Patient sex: M
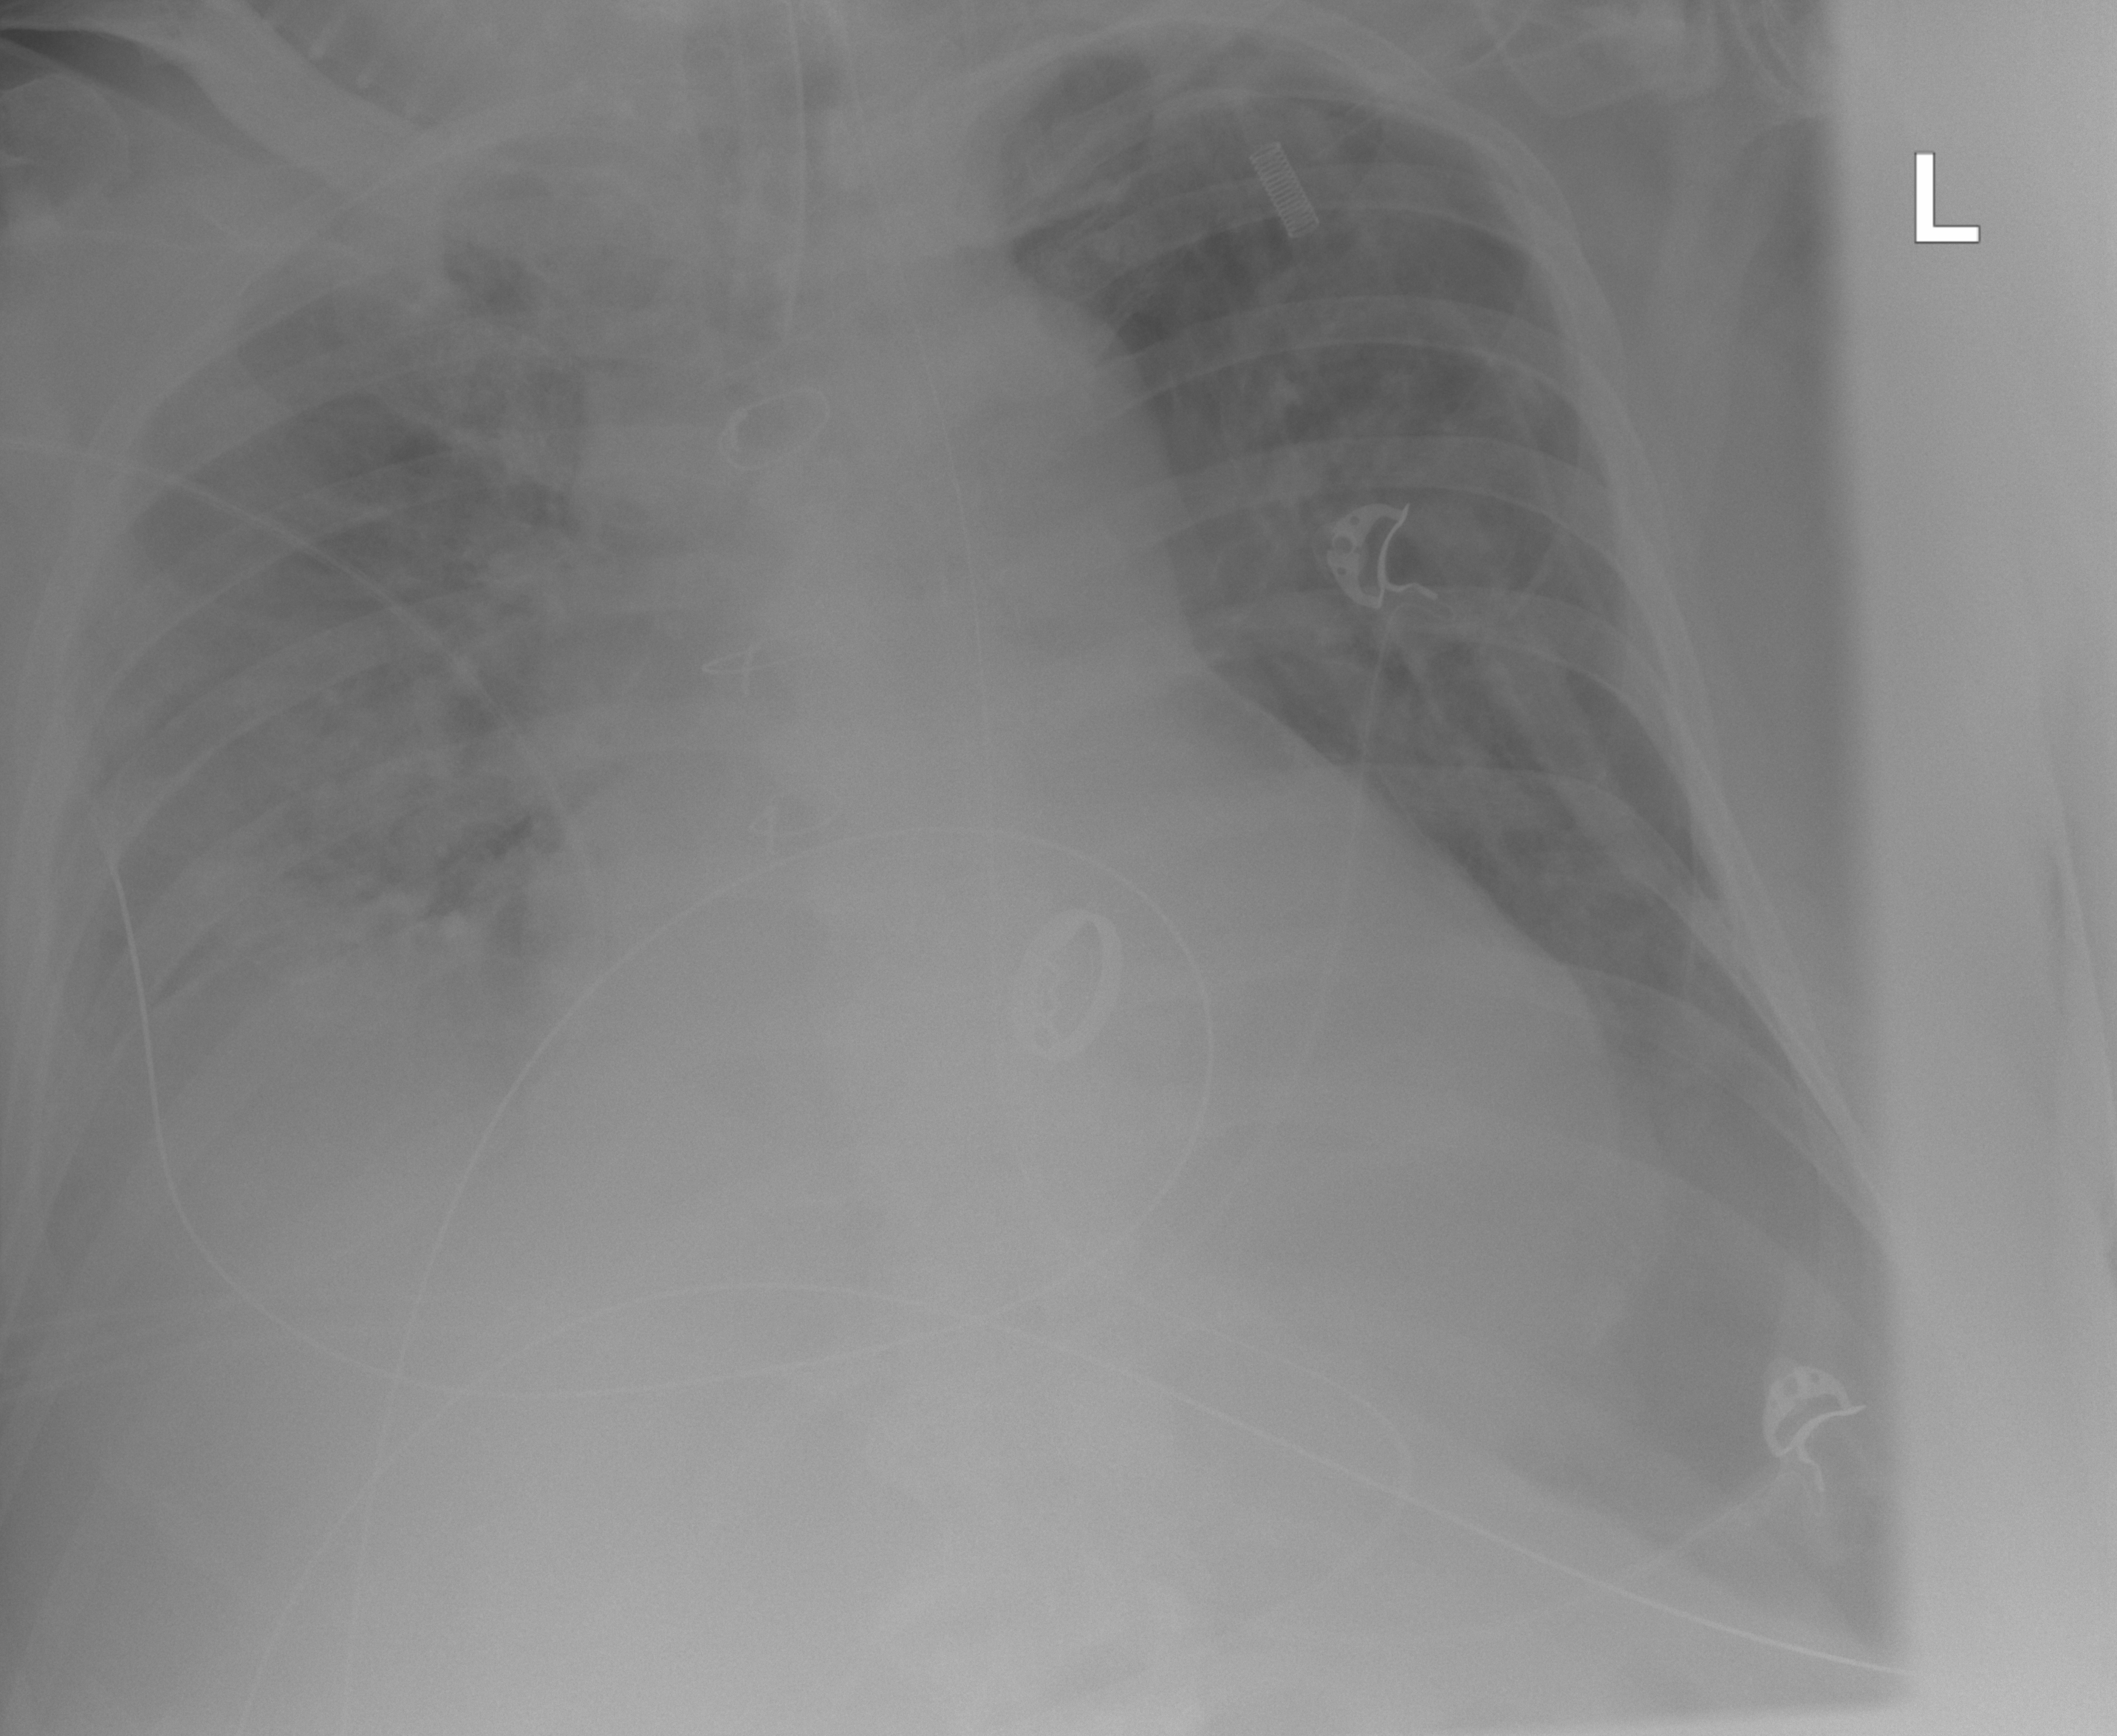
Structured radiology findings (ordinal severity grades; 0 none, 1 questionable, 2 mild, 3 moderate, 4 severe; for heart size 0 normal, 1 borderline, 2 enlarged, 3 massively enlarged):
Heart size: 0
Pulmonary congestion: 2
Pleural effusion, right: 2
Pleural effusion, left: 0
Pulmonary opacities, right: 3
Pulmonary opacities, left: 2
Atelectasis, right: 0
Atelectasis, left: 0